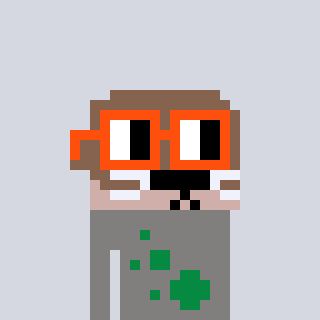
a pixel art character with square orange glasses, a otter-shaped head and a bluegrey-colored body on a cool background